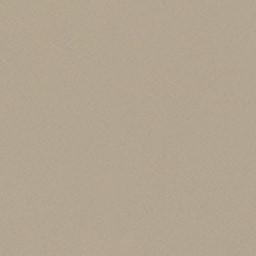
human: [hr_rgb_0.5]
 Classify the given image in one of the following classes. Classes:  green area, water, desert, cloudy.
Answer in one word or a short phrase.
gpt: desert